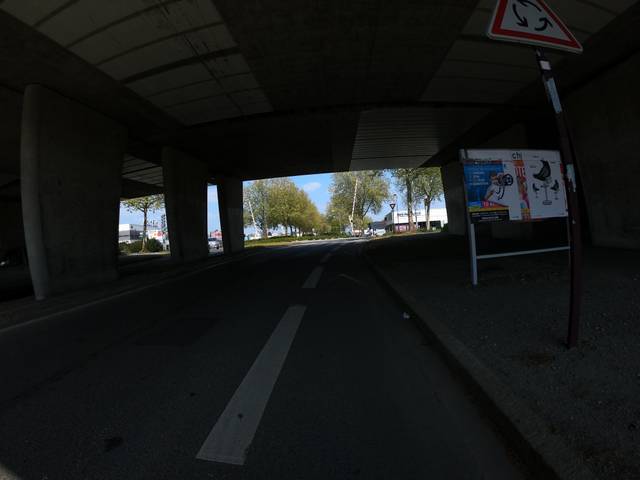
Region: France
Coordinates: 47.193, -1.57